Question:
What view is this and how can I implement it?
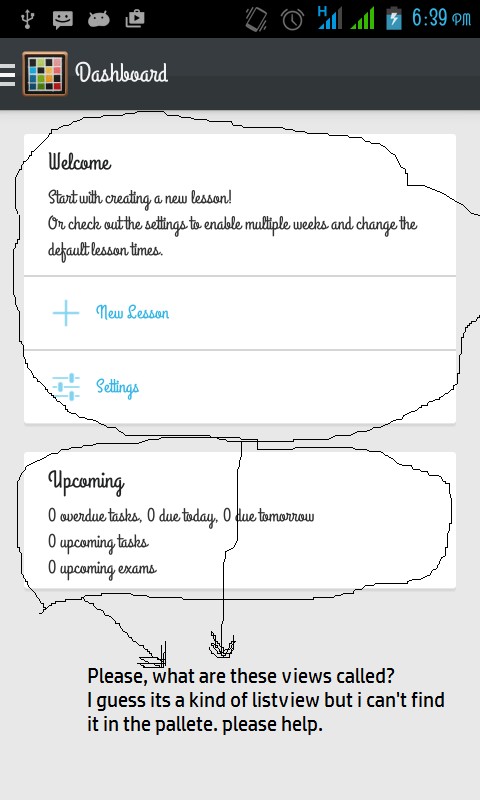
Answer: It looks similar to CardView (<URL> with custom layout inside.